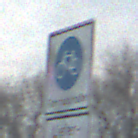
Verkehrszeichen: BeginnFahrradstrasse
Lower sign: BesondereFahrzeugeUndTransportgueter5
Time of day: SunriseSunset
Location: Outdoor (RoadRail)
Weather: PartlyCloudy
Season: NotSpecified
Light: Natural